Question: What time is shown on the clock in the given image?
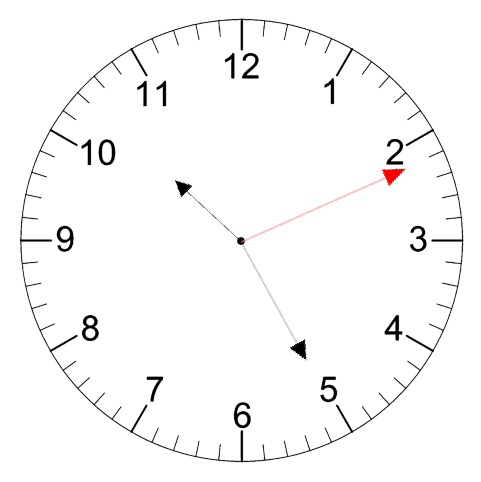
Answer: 10:25:11